Question: I am trying to build a little 'simulation' game.
This game has no real purpose, I am just making small little projects while I try and learn the in's and out's of some beginner programming.
This is my goal:
1. On the processing canvas, there are multiple 'Nodes' that represent where a player can move to.
2. The user will input where the player is and where they want to move to. (referencing the nodes)
3. The program will determine the most efficient route using the A* algorithm.
4. Once the route has been determined, the player (represented by a Circle()) will move from node to node in a straight line.
5. Once the player has stopped, the program will know which node the player is currently at AND will wait for further instructions.
I have somehow managed to scrape together the first three of my goals but the second half has been causing me major confusion and headaches.
What I have tried (Goal 4).
I am using a custom library for the A* algorithm which can be found here: <URL>.
When the algorithm drew the lines for the optimal route, I would store the X,Y position of each node into an ArrayList.
I would then feed that ArrayList data into my Player Class that would move the circle on the screen via the X/Y positions from the ArrayList.
The issue I had, is that once the player moved to the first node, I had no way of reporting that the player had stopped moving and is ready to move onto the next ArrayList X/Y position.
I managed a workaround by incrementing the ArrayList every 5 seconds using Millis() but I know this is a terrible way of achieving my goal.
This probably does not make a lot of sense but here is a picture of my current output.

I have told the program that I want the Blue Circle to travel from Node 0 to Node 8 on the most efficient route. My current code would move copy the X/Y positions of Node 0,2,8 and save them into an ArrayList.
That ArrayList information would be fed into the player.setTarget() method every 5 seconds to allow time for the circle to move.
Ideally, I would like to scrap the time delay and have the class report when the player has moved to the node successfully AND which node the player is currently on.
'''
import pathfinder.*;
import java.lang.Math;
// PathFinding_01
Graph graph;
// These next 2 are only needed to display
// the nodes and edges.
GraphEdge[] edges;
GraphNode[] nodes;
GraphNode[] route;
// Pathfinder algorithm
IGraphSearch pathFinder;
// Used to indicate the start and end nodes as selected by the user.
GraphNode startNode, endNode;
PImage bg;
Player midBlue;
Player midRed;
int lastHittingBlue = 99;
int lastHittingRed = 99;
int blueSide = 0;
int redSide = 1;
boolean nodeCount = true;
boolean firstRun = true; //Allows data to be collected on the first node.
boolean movement;
int count;
int x;
int y;
float start;
float runtime;
int test = 1;
// create ArrayList for route nodes
ArrayList<Float> xPos;
ArrayList<Float> yPos;
void setup() {
size(1200,1000); //Set size of window to match size of the background image.
bg = loadImage("background.png");
bg.resize(1200,1000);
start = millis();
textSize(20);
// Create graph
createGraph();
// Get nodes and edges
nodes = graph.getNodeArray();
edges = graph.getAllEdgeArray();
// Now get a path finder object
pathFinder = new GraphSearch_Astar(graph);
// Now get a route between 2 nodes
// You can change the parameter values but they must be valid IDs
pathFinder.search(0,8);
route = pathFinder.getRoute();
//Initialise the X/Y position arraylist.
xPos = new ArrayList<Float>();
yPos = new ArrayList<Float>();
drawGraph();
drawPath();
midBlue = new Player(lastHittingBlue, blueSide);
midRed = new Player(lastHittingRed, redSide);
}
void draw() {
background(0);
text((float)millis()/1000, 10,height/6);
text(start/1000, 10,height/3);
runtime = millis() - start;
text(runtime/1000, 10,height/2);
if (runtime >= 5000.0) {
start = millis();
float printX = midBlue.getXPos();
float printY = midBlue.getYPos();
int pX = round(printX);
int pY = round(printY);
print(pX, " ", pY, "
");
test += 1;
}
drawGraph();
drawPath();
movement = midBlue.movementCheck();
midBlue.setTargetPosition(xPos.get(test), yPos.get(test));
midBlue.drawPlayer();
text( "x: " + mouseX + " y: " + mouseY, mouseX + 2, mouseY );
//noLoop();
}
void drawGraph() {
// Edges first
strokeWeight(2);
stroke(180, 180, 200);
for (int i = 0; i < edges.length; i++) {
GraphNode from = edges[i].from();
GraphNode to = edges[i].to();
line(from.xf(), from.yf(), to.xf(), to.yf());
}
// Nodes next
noStroke();
fill(255, 180, 180);
for (int i = 0; i < nodes.length; i++) {
GraphNode node = nodes[i];
ellipse(node.xf(), node.yf(), 20, 20);
text(node.id(), node.xf() - 24, node.yf() - 10);
}
}
void drawPath() {
strokeWeight(10);
stroke(200, 255, 200, 160);
for (int i = 1; i < route.length; i++) {
GraphNode from = route[i-1];
GraphNode to = route[i];
while (firstRun) {
xPos.add(from.xf());
yPos.add(from.yf());
firstRun = false;
}
xPos.add(to.xf());
yPos.add(to.yf());
line(from.xf(), from.yf(), to.xf(), to.yf());
if (nodeCount == true) {
count = route.length;
nodeCount = false;
}
}
}
public void createGraph() {
graph = new Graph();
// Create and add node
GraphNode node;
// ID X Y
node = new GraphNode(0, 175, 900);
graph.addNode(node);
node = new GraphNode(1, 190, 830);
graph.addNode(node);
node = new GraphNode(2, 240, 890);
graph.addNode(node);
node = new GraphNode(3, 253, 825);
graph.addNode(node);
node = new GraphNode(4, 204, 750);
graph.addNode(node);
node = new GraphNode(5, 315, 770);
graph.addNode(node);
node = new GraphNode(6, 325, 880);
graph.addNode(node);
node = new GraphNode(7, 440, 880);
graph.addNode(node);
node = new GraphNode(8, 442, 770);
graph.addNode(node);
node = new GraphNode(9, 400, 690);
graph.addNode(node);
node = new GraphNode(10, 308, 656);
graph.addNode(node);
node = new GraphNode(11, 210, 636);
graph.addNode(node);
// Edges for node 0
graph.addEdge(0, 1, 0, 0);
graph.addEdge(0, 2, 0, 0);
graph.addEdge(0, 3, 0, 0);
// Edges for node 1
graph.addEdge(1, 4, 0, 0);
graph.addEdge(1, 5, 0, 0);
graph.addEdge(1, 10, 0, 0);
// Edges for node 2
graph.addEdge(2, 5, 0, 0);
graph.addEdge(2, 6, 0, 0);
graph.addEdge(2, 8, 0, 0);
// Edges for node 3
graph.addEdge(3, 5, 0, 0);
graph.addEdge(3, 8, 0, 0);
graph.addEdge(3, 10, 0, 0);
// Edges for node 4
graph.addEdge(4, 10, 0, 0);
graph.addEdge(4, 11, 0, 0);
// Edges for node 5
graph.addEdge(5, 8, 0, 0);
graph.addEdge(5, 9, 0, 0);
graph.addEdge(5, 10, 0, 0);
// Edges for node 6
graph.addEdge(6, 7, 0, 0);
graph.addEdge(6, 8, 0, 0);
// Edges for node 7
graph.addEdge(7, 0, 0, 0);
// Edges for node 7
graph.addEdge(9, 0, 0, 0);
// Edges for node 7
//graph.addEdge(10, 0, 0, 0);
// Edges for node 7
graph.addEdge(11, 0, 0, 0);
}
class Player {
int lastHitting;
int side; //0 = Blue, 1 = Red.
float xPos;
float yPos;
float xTar;
float yTar;
color circleColour = color(255,0,0);
boolean isPlayerStopped;
int xDir;
int yDir;
Player(int lastHitting, int side) {
this.lastHitting = lastHitting;
this.side = side;
/* Set the Colour of the circle depending on their side selection */
if (this.side == 0) {
circleColour = color(0,0,255);
xPos = 180;
yPos = 900;
} else if (this.side == 1) {
circleColour = color(255,0,0);
xPos = 990;
yPos = 125;
}
}
void drawPlayer() {
fill(circleColour);
circle(xPos,yPos,35);
float speed = 100.0;
PVector dir = new PVector(xTar - xPos, yTar - yPos);
while (dir.mag() > 1.0) {
dir.normalize();
dir.mult(min(speed, dir.mag()));
xPos += dir.x;
yPos += dir.y;
isPlayerStopped = false;
}
if (dir.mag() < 1.0) {
isPlayerStopped = true;
}
}
void setTargetPosition(float targetX, float targetY) {
xTar = targetX;
yTar = targetY;
}
boolean movementCheck() {
return isPlayerStopped;
}
float getXPos() {
return xPos;
}
float getYPos() {
return yPos;
}
}
'''
Thank you for your help in advance. I know this is a bit of a loaded question. I am really just looking for direction, I have tried a lot of different things and I'm not sure what tool I am supposed to use to help me progress.
Please don't flame my terrible code too much, I am still very new to all of this.
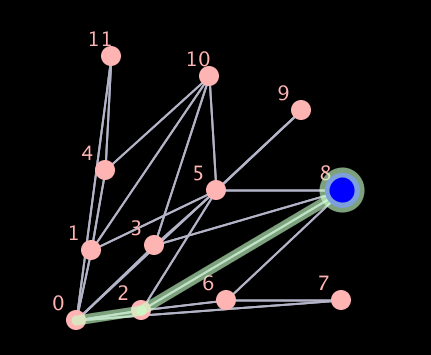
Answer: I am not going to flame your terrible code because I know how steep the learning curve is for what you're doing and I respect that. This said, I think that you would gain much more insight on what's going on if you ditched the library and coded your A* yourself.
If it comes to that, I can help later, but for now, here's what we'll do: I'll point out how you can get this result:
<URL>
And as a bonus, I'll give you a couple tips to improve on your coding habits.
---
I can see that you kinda know what you're doing by reading your own understanding of the code (nice post overall btw), but also in the code I can see that you still have a lot to understand about what you're really doing.
You should keep this exactly as it is right now. Email it to yourself to you receive in in one year, this way next year while you despair about getting better you'll have the pleasant surprise to see exactly how much you improved - or, in my case, I just decided that I had been retarded back then and still was, but I hope that you're not that hard on yourself.
As there is A LOT of space for improvement, I'm just going to ignore all of it except a couple key points which are not project specific:
1. Use explicit variable names. Some of your variables look like they are well named, like nodeCount. Except that this variable isn't an integer; it's a boolean. Then, it should be named something like nodesHaveBeenCounted. Name your variables like if an angry biker had to review your code and he'll break one of your finger every time he has to read into the code to understand what's a variable purpose. While you're at it, try not to shorten a variable name even when it's painfully obvious. xPos should be xPosition. This apply to method signatures, too, both with the method's name (which you're really good at, congrats) and the method's parameters.
2. Careful with the global variables. I'm not against the idea of using globals, but you should be careful not to just use them to bypass scope. Also, take care not to name local variables and global variables the same, like you did with xPos, which may be an ArrayList or a float depending where you are in the code. Be methodic: you can add something to all your global variables which clearly identify them as globals. Some people name prefix them with a g_, like g_xPos. I like to just use an underscore, like _xPos.
3. When a method does more than one thing, think about splitting it in smaller parts. It's waaay easier to debug the 8 lines where a value is updated than to sift through 60 lines of code wondering where the magic is happening.
Now here are the changes I made to make the movements smoother and avoid using a timer.
:
1. Rename xPos into xPosArray or something similar, as long as it's not overshadowed by the Player's xPos modal variable. Do the same with the yPos ArrayList.
'setup()':
1. Add this line as the last line of the method (as long as it's after instantiating midBlue and running the drawPath method it'll be right):
'midBlue.setTargetPosition(xPosArray.get(test), yPosArray.get(test));'
'draw()':
1. Remove the if (runtime >= 5000.0) {...} block entirely, there's no use for it anymore.
2. Remove these lines:
'''
movement = midBlue.movementCheck();
midBlue.setTargetPosition(xPosArray.get(test), yPosArray.get(test));
'''
'Player.drawPlayer()':
Erase everything after and including the 'while'. Replace it with these lines (they are almost the same but the logic is slightly different):
'''
if (dir.mag() > 1.0) {
dir.normalize();
dir.mult(min(speed, dir.mag()));
xPos += dir.x;
yPos += dir.y;
} else {
// We switch target only once, and only when the target has been reached
setTargetPosition(xPosArray.get(test), yPosArray.get(test));
}
'''
Run the program. You don't need a timer anymore. What's the idea? It's simple: we only change the Player's target once the current target has been reached. Never elsewhere.
Bonus idea: instead of a global variable for your array of coordinates, each player should have it's own ArrayList of coordinates. Then each Player will be able to travel independently.
Have fun!